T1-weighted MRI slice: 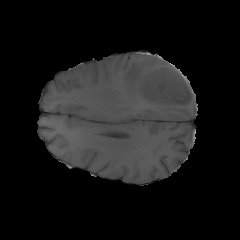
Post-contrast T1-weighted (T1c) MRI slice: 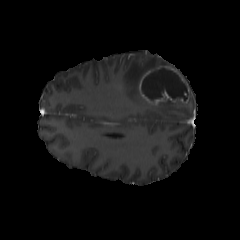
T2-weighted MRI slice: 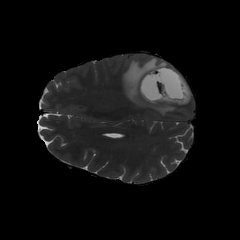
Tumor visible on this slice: yes